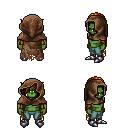
a pixel art fantasy rpg character, male body template, orc, green skin, brown tattered cape, teal pants, dark blonde parted hairstyle, cloth hood, leather bracers, metal boots, four views (front, back, left, right), 2x2 character sprite sheet, small pixel art, hard edges, no anti-aliasing